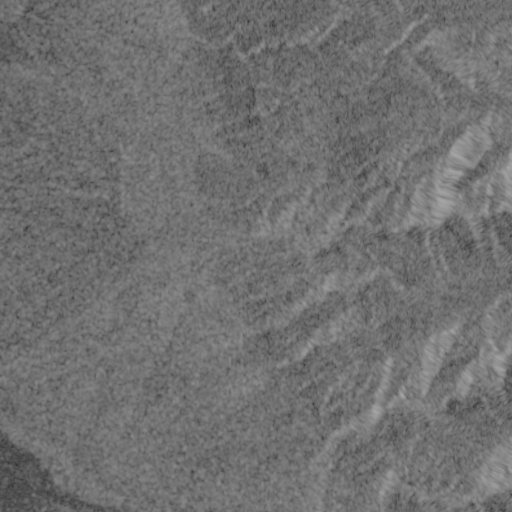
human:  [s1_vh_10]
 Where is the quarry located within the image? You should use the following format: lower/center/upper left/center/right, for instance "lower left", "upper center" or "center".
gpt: The quarry is located in the upper left of the image.
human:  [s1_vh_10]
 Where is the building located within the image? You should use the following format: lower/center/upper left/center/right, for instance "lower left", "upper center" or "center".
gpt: There is no building in the image.

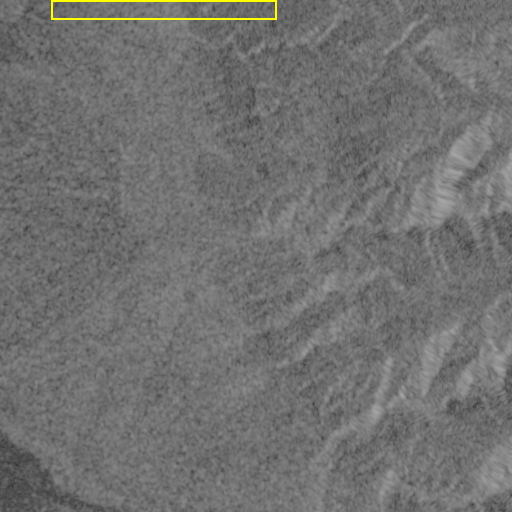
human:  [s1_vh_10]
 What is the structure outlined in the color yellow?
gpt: The structure outlined in yellow is a quarry.
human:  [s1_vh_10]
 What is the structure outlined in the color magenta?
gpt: There is no magenta outline.